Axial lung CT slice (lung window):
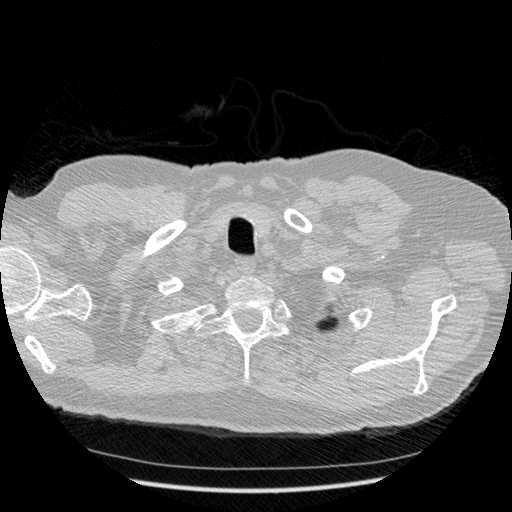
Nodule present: no